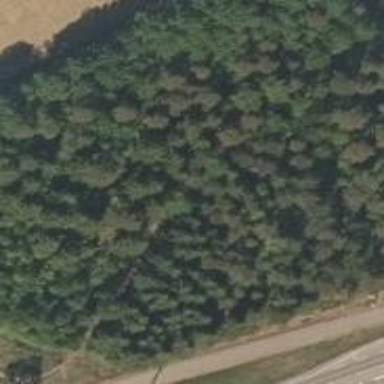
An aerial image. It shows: Mixed woodland with variety of leaf types and cycles.